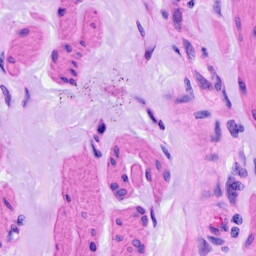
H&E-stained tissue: Ovarian